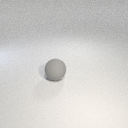
large gray rubber sphere